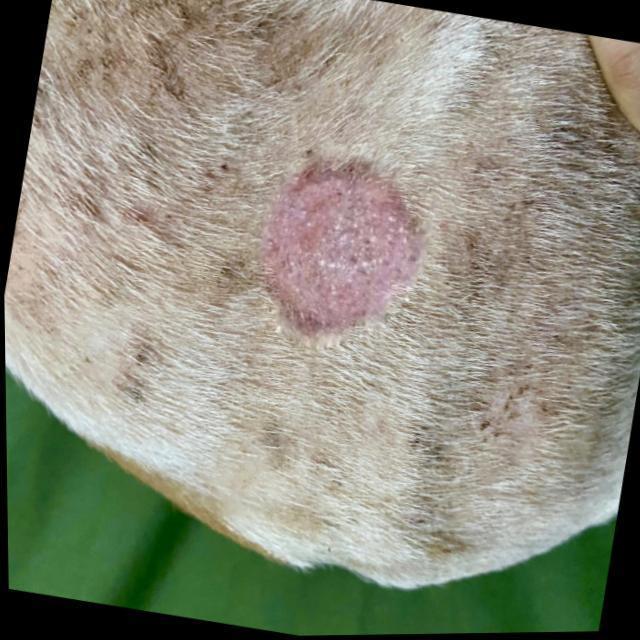
Canine ringworm (Dermatophytosis) — fungal infection caused by Microsporum or Trichophyton. Presents with circular alopecia, scaling, crusting, and broken hairs.